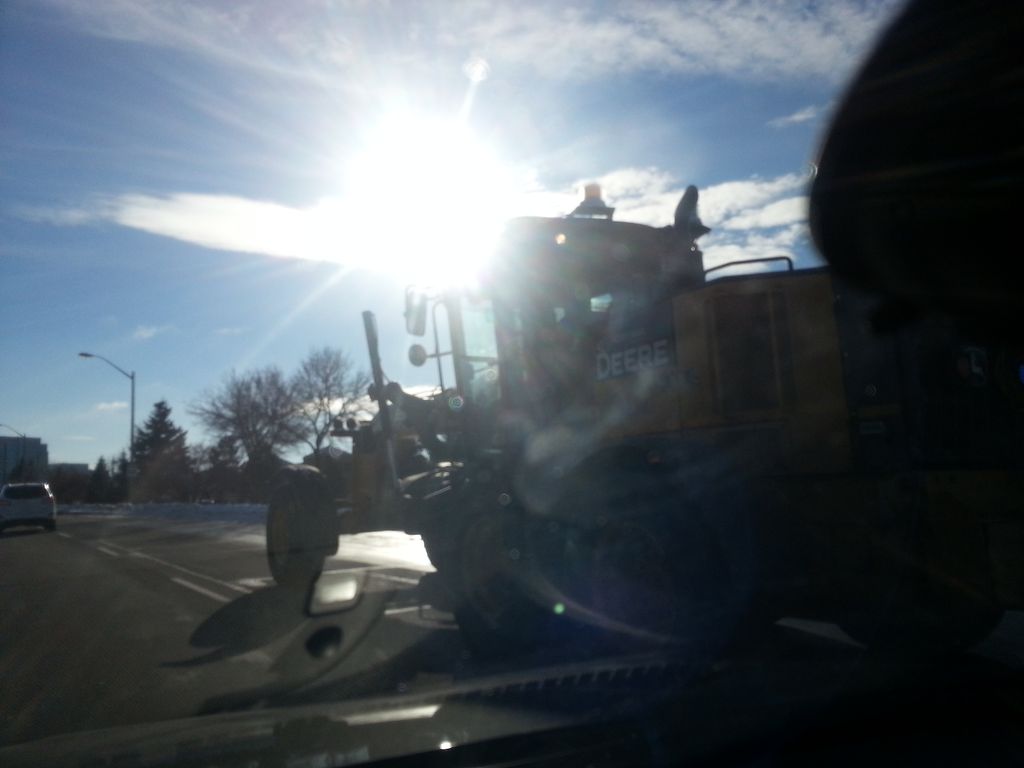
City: ottawa-gatineau